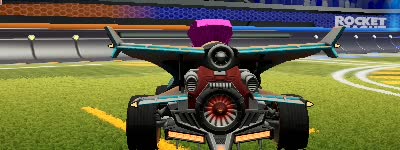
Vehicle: aftershock